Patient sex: F
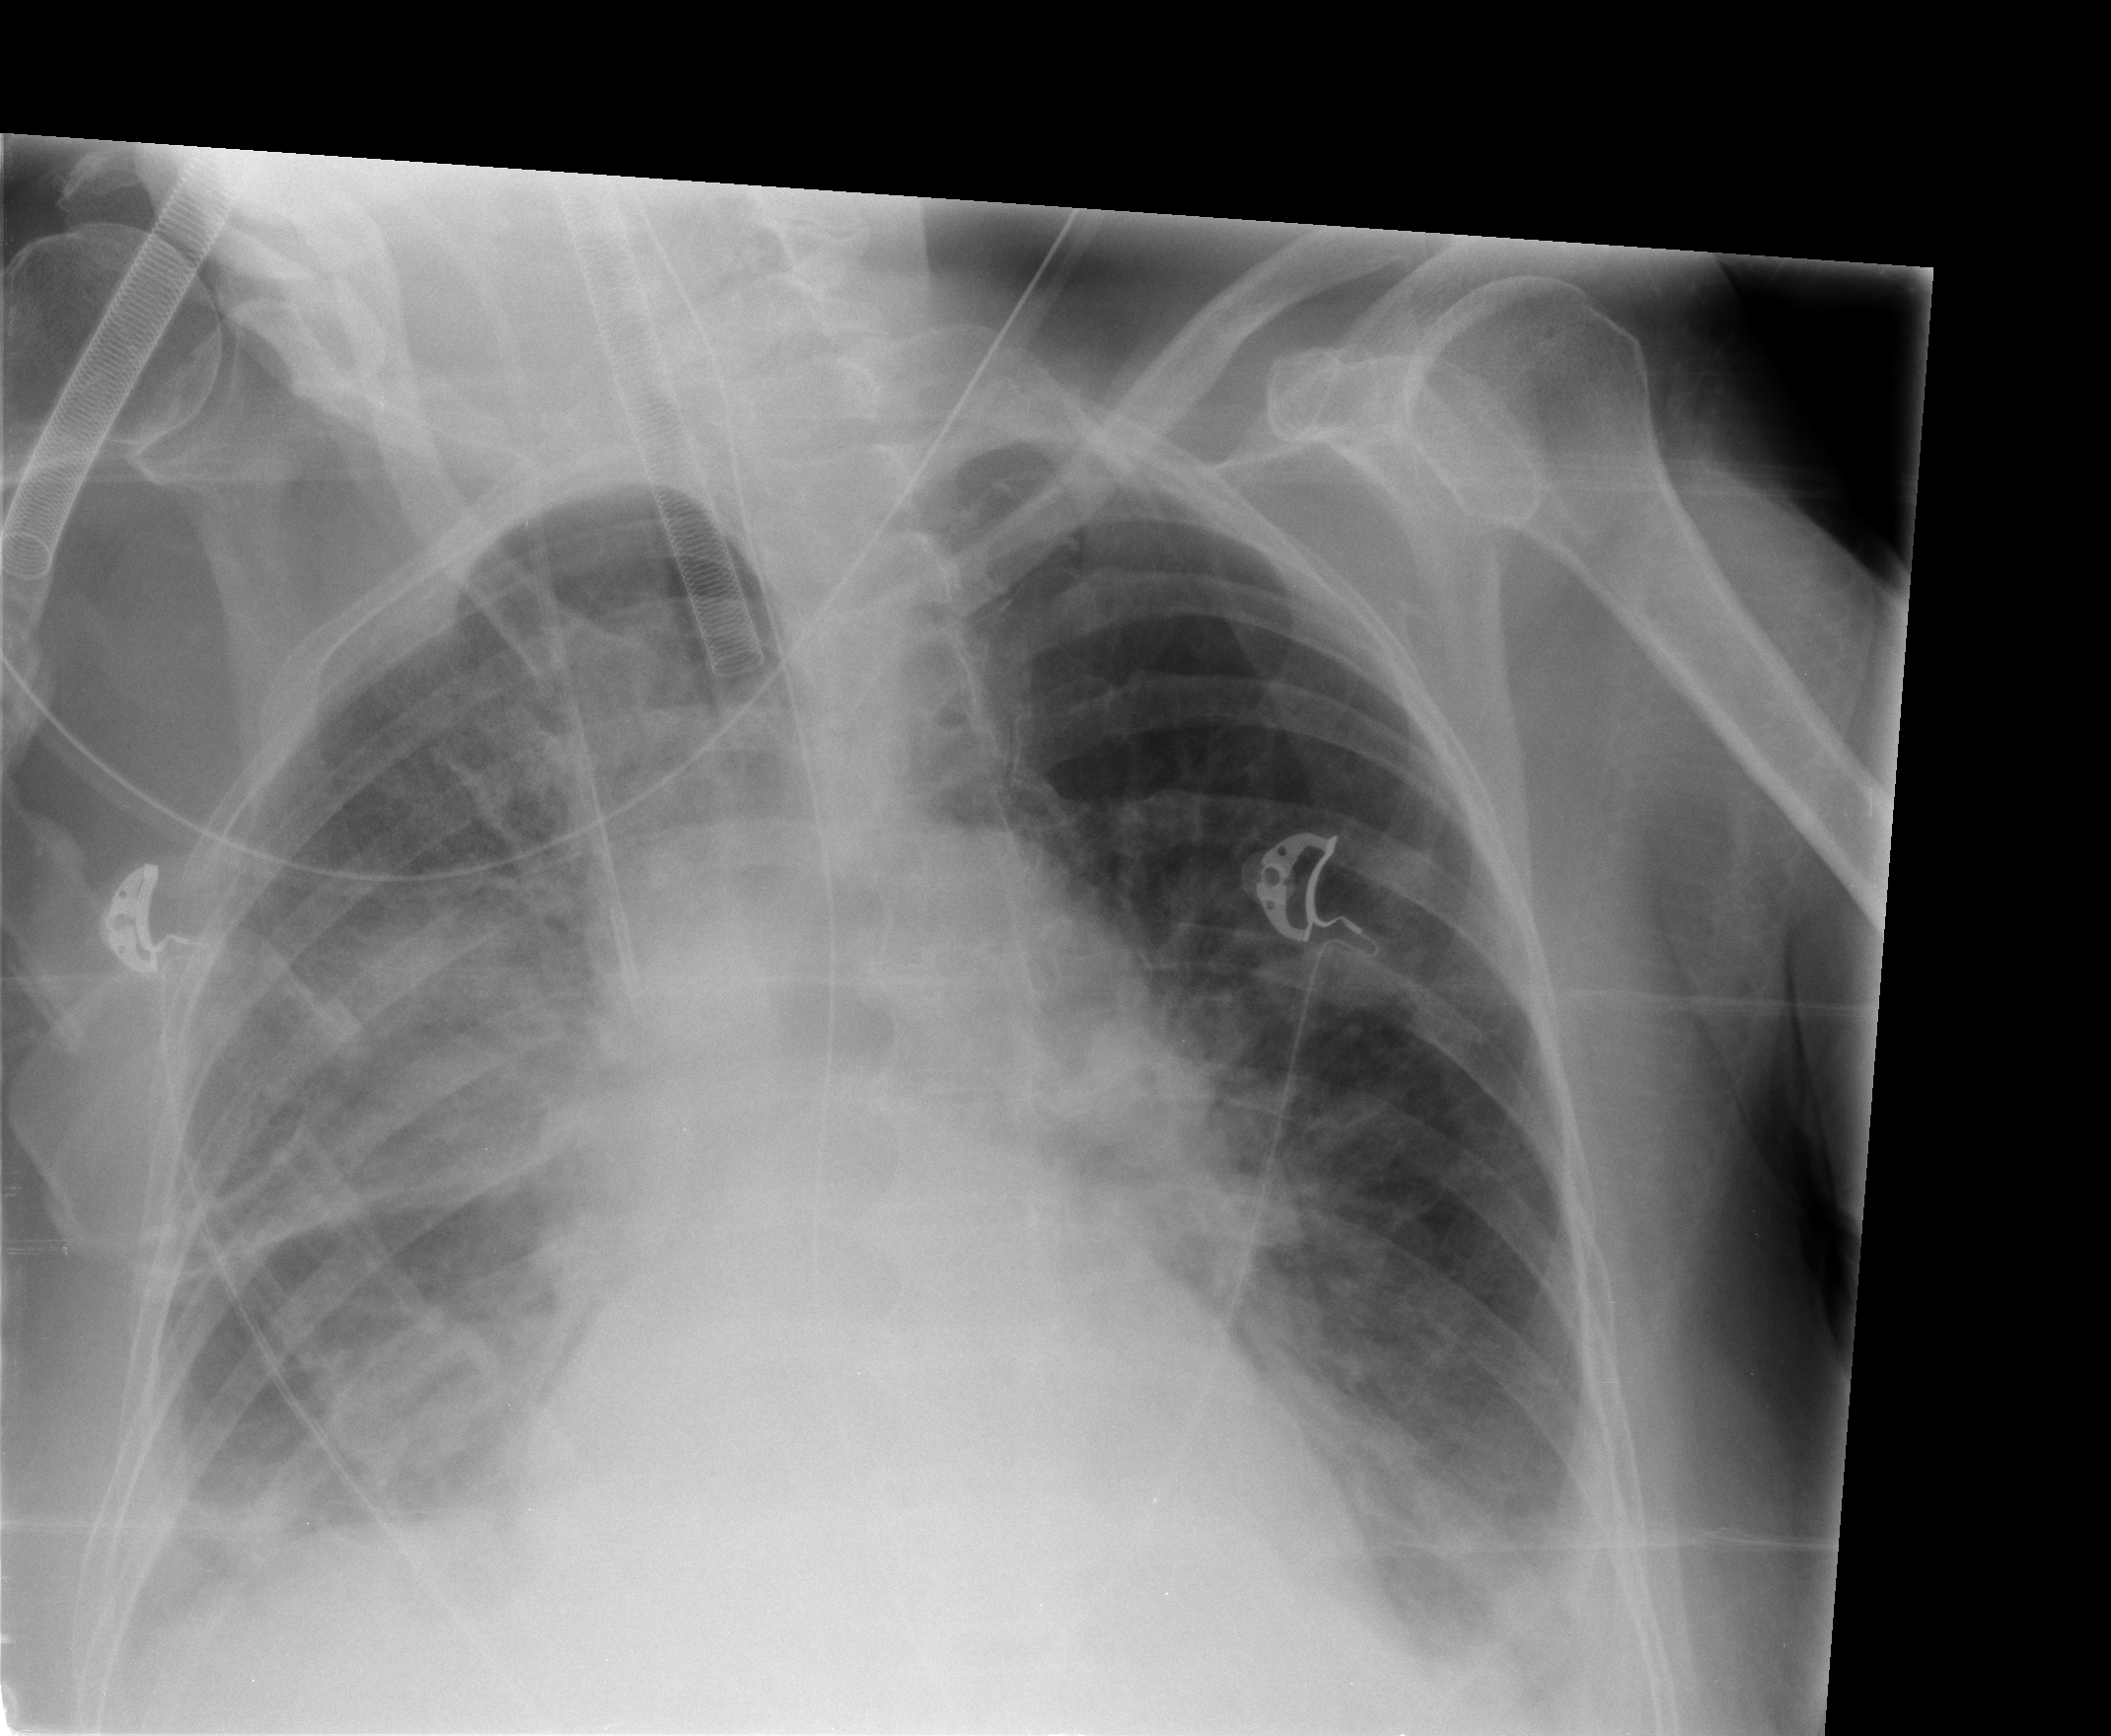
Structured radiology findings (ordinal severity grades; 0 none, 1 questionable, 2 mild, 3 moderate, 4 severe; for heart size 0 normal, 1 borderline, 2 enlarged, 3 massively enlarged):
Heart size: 1
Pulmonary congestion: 2
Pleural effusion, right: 2
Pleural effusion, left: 2
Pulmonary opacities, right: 3
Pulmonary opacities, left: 0
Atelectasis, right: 3
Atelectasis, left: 2